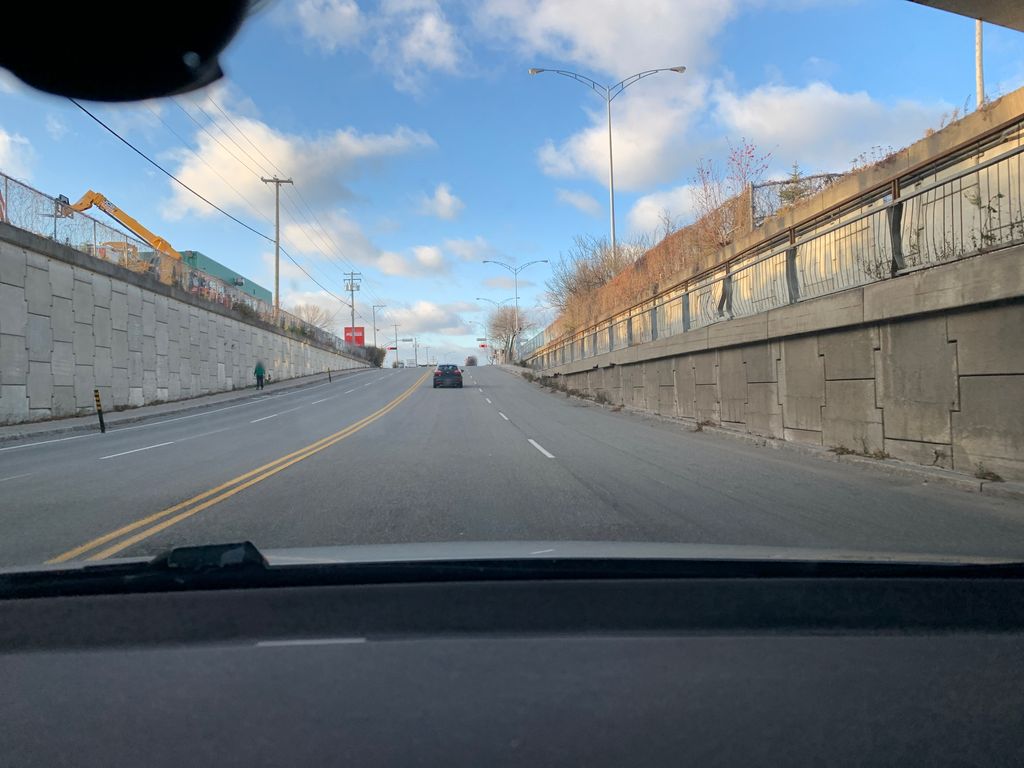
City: quebec_city